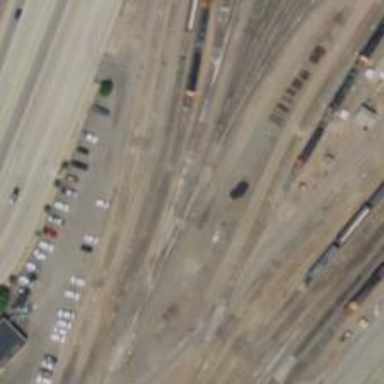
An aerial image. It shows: Railway yard.